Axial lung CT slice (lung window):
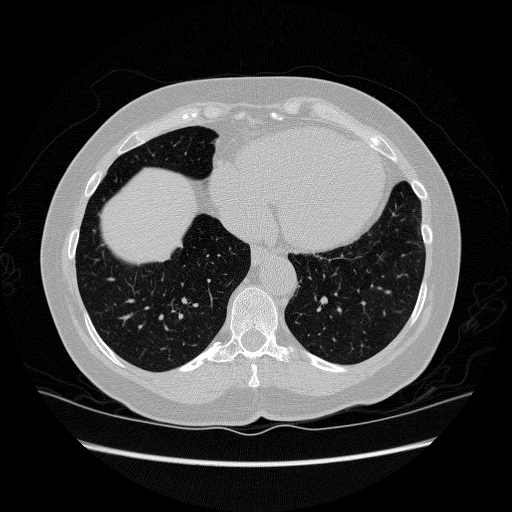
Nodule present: no